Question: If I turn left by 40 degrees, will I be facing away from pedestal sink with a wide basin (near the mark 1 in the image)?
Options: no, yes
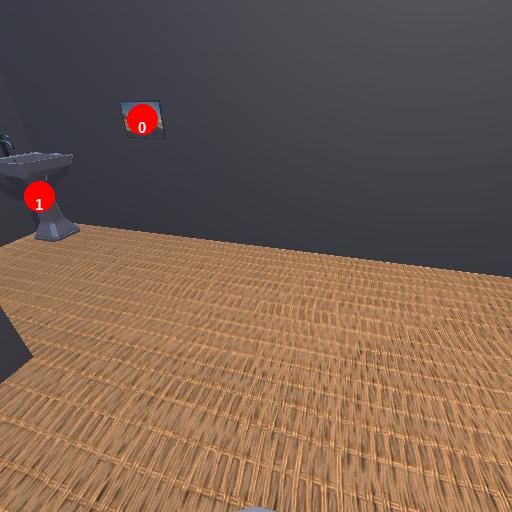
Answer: no